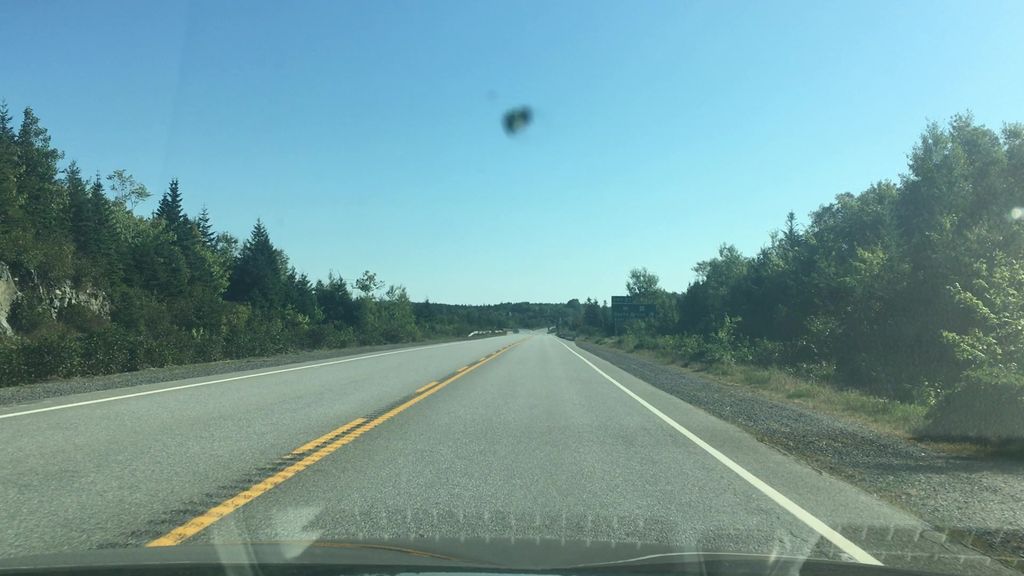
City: halifax